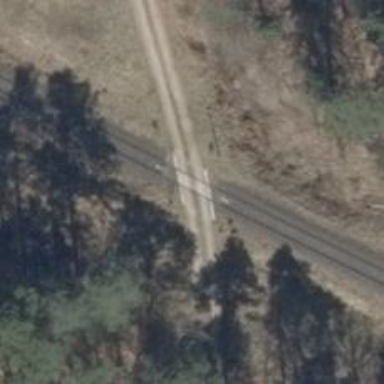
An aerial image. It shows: Railway level crossing.